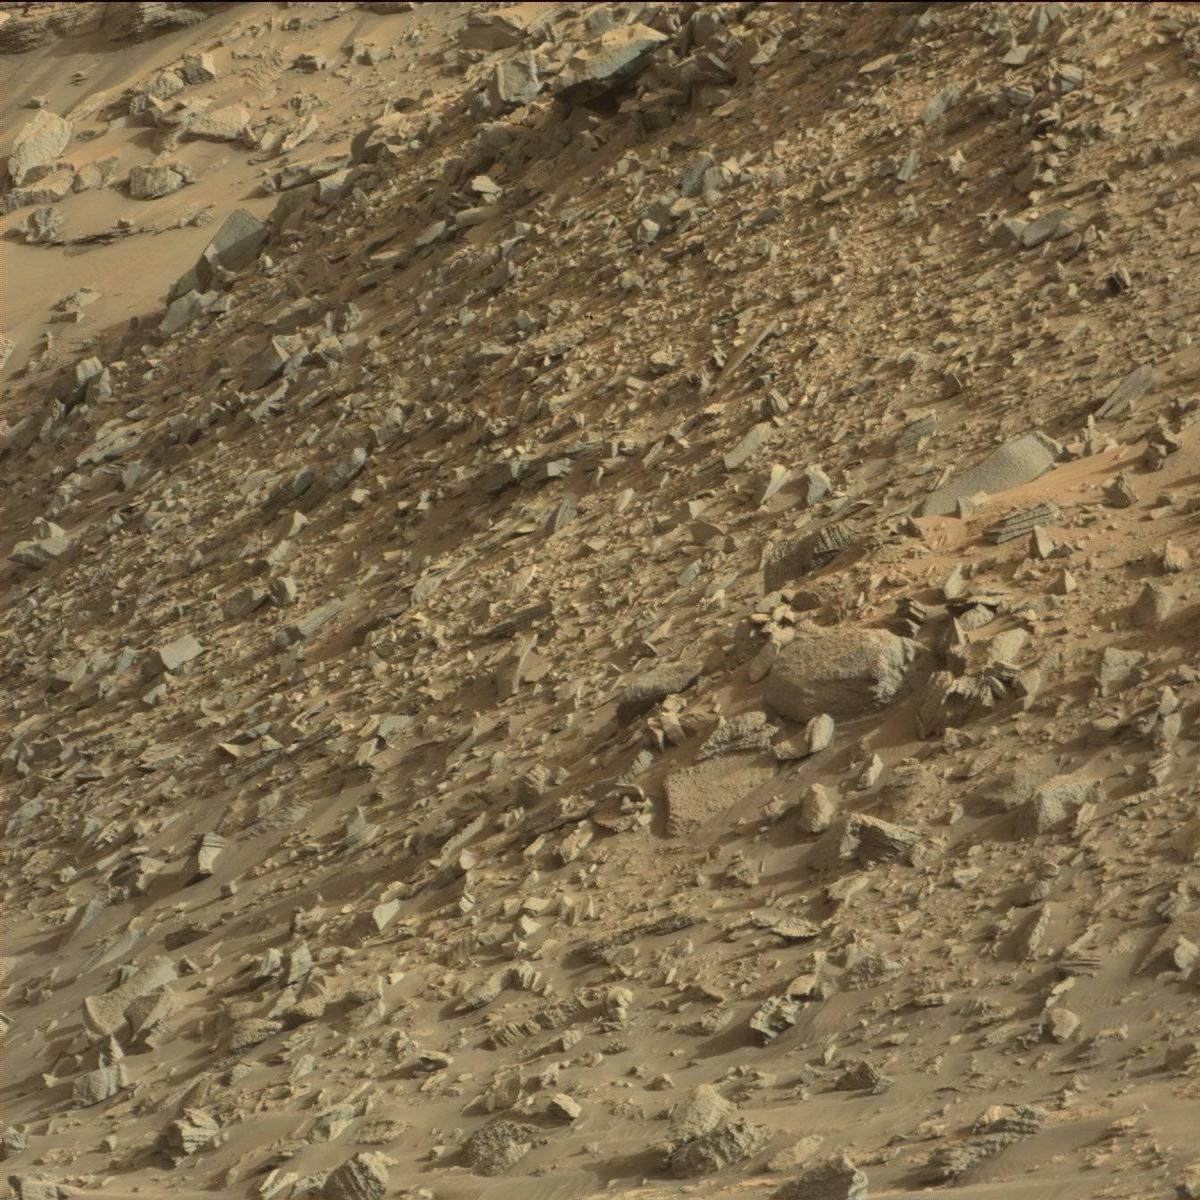
Terrain classes present: Bedrock, Rock, Sand / Soil